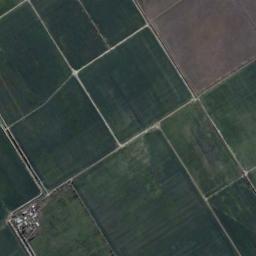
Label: rectangular_farmland